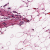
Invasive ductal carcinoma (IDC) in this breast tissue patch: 0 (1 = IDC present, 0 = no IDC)